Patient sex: M
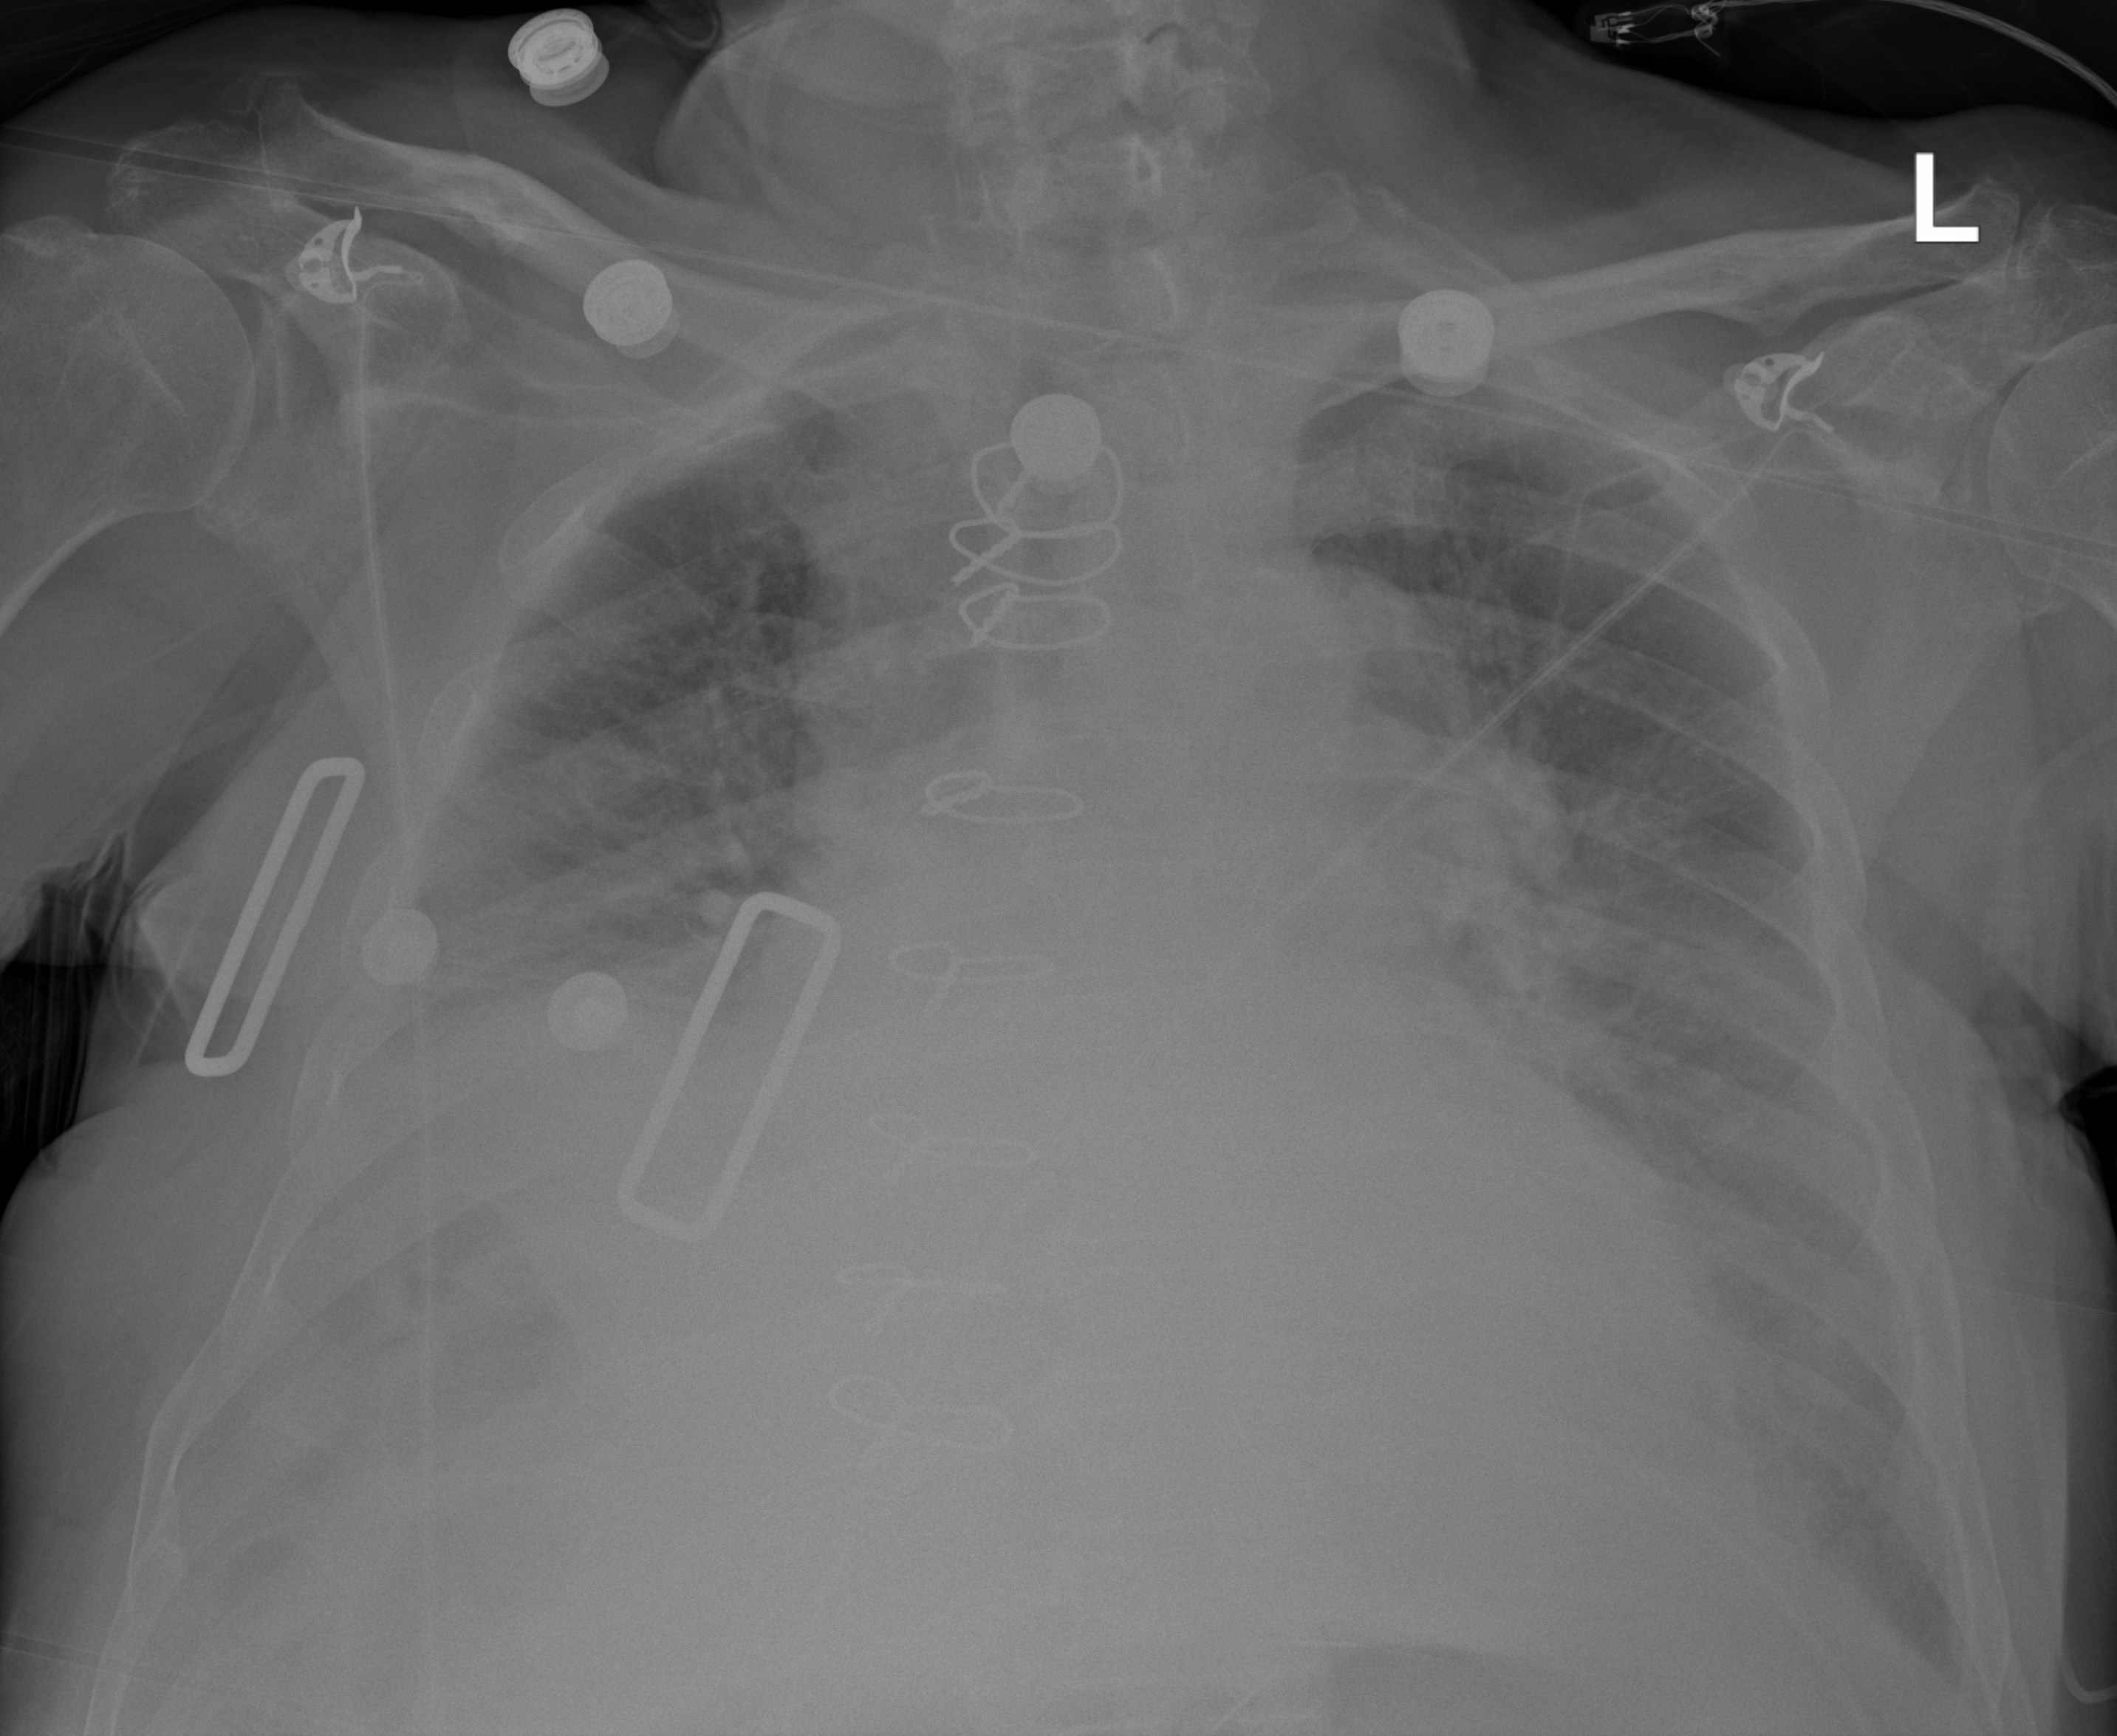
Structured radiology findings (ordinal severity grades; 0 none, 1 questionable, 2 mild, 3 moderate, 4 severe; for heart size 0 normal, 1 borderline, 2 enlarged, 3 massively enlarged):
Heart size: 1
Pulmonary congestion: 2
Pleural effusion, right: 2
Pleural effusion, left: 2
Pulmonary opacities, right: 2
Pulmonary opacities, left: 2
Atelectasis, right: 3
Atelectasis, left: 2